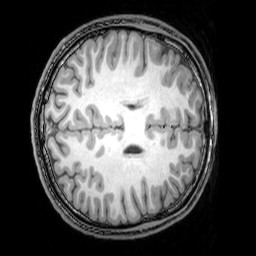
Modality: T1w
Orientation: axial
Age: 22
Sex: male
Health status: healthy
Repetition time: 0.081 s
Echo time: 0.037 s